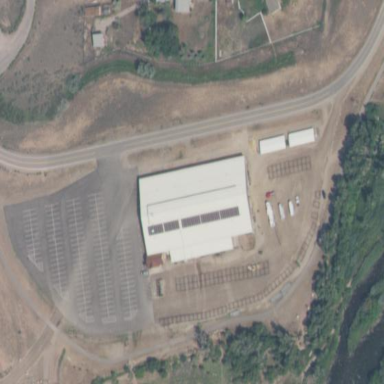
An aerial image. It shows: Community center building.